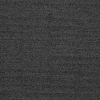
Atmospheric dust classification: dusty